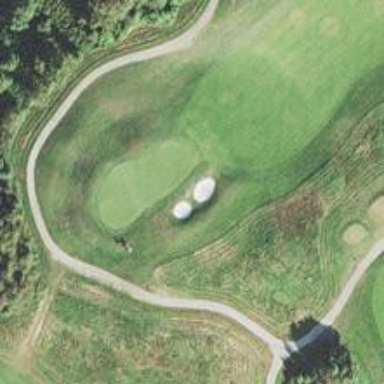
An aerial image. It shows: View of golf hole.